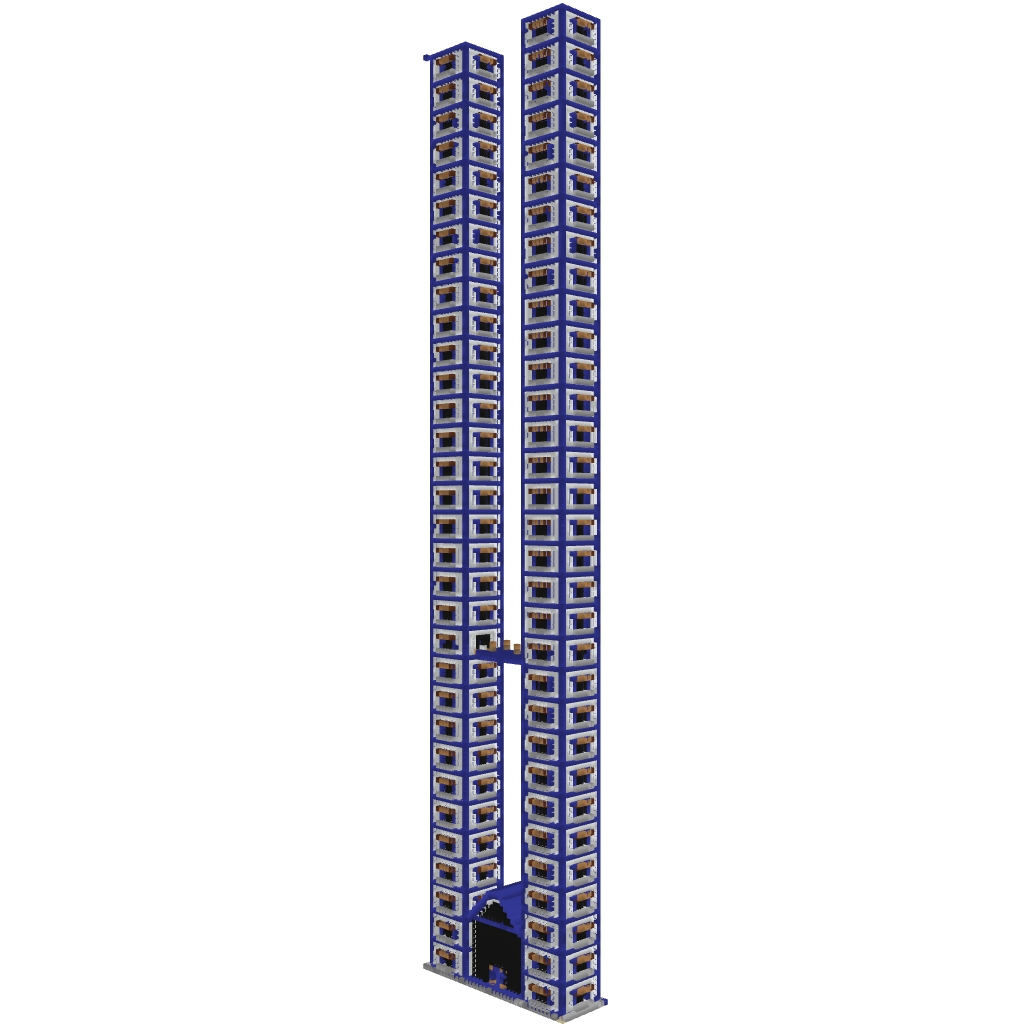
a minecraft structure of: skyscraper